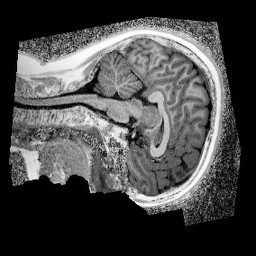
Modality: UNIT1_denoised
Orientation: sagittal
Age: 10
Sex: male
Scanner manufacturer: siemens
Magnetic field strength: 3 T
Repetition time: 4 s
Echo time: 0.00299 s